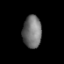
Tissue: prostate
Cell type: T cells
Senescence score: 0.7081
Nuclear area (px): 589
Mean DAPI intensity: 114.715